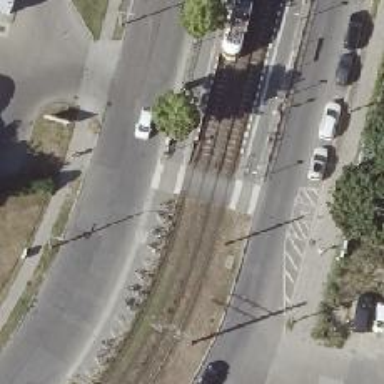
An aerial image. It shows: Uncontrolled tram crossing.